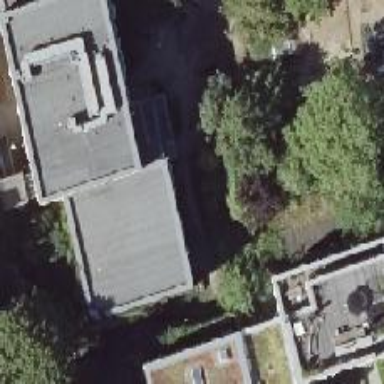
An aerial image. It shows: Part of building.